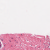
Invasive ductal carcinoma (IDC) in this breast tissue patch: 0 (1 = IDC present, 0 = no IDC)